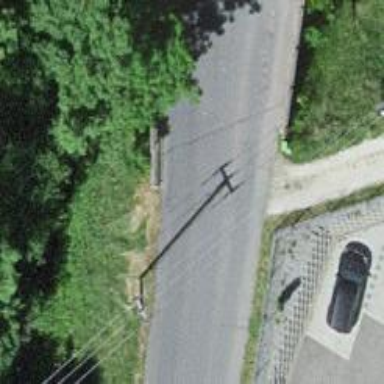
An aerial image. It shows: Unclassified road on bridge.